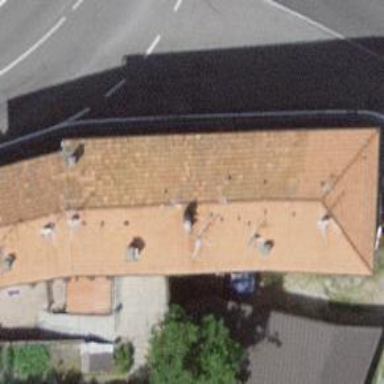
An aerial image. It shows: Restaurant.